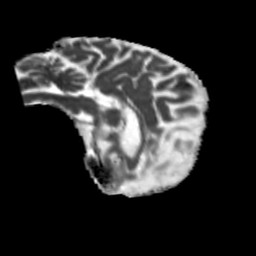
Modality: MD
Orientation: sagittal
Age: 75
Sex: male
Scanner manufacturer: siemens
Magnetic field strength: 3 T
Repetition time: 5.25 s
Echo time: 0.08 s